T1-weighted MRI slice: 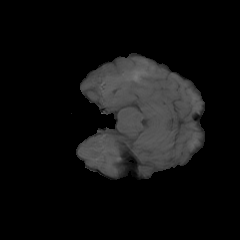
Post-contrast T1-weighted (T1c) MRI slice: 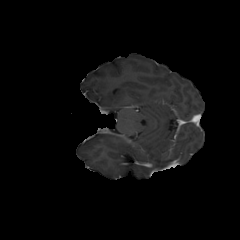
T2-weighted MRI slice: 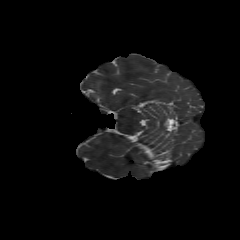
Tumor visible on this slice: no